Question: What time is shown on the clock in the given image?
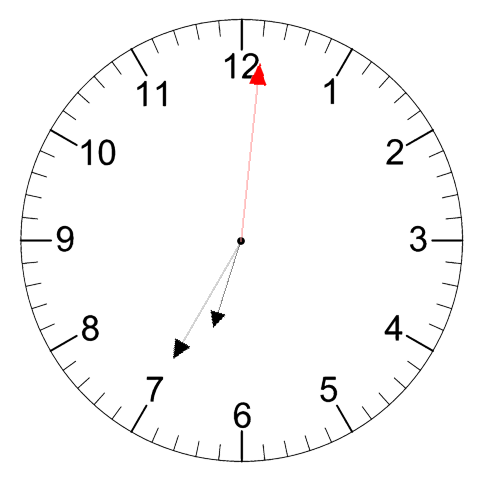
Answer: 06:35:01